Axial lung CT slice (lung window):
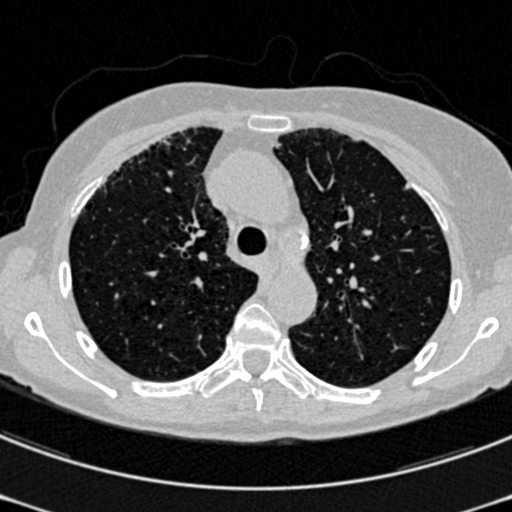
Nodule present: no